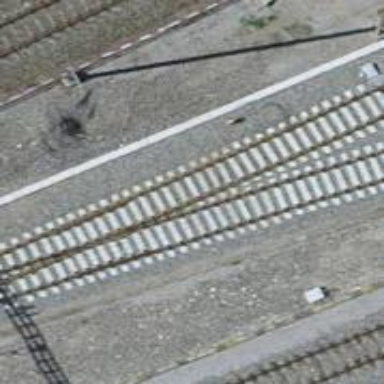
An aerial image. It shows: Single railway track with electrified contact line. It is spur track.